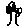
Label: tree